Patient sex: M
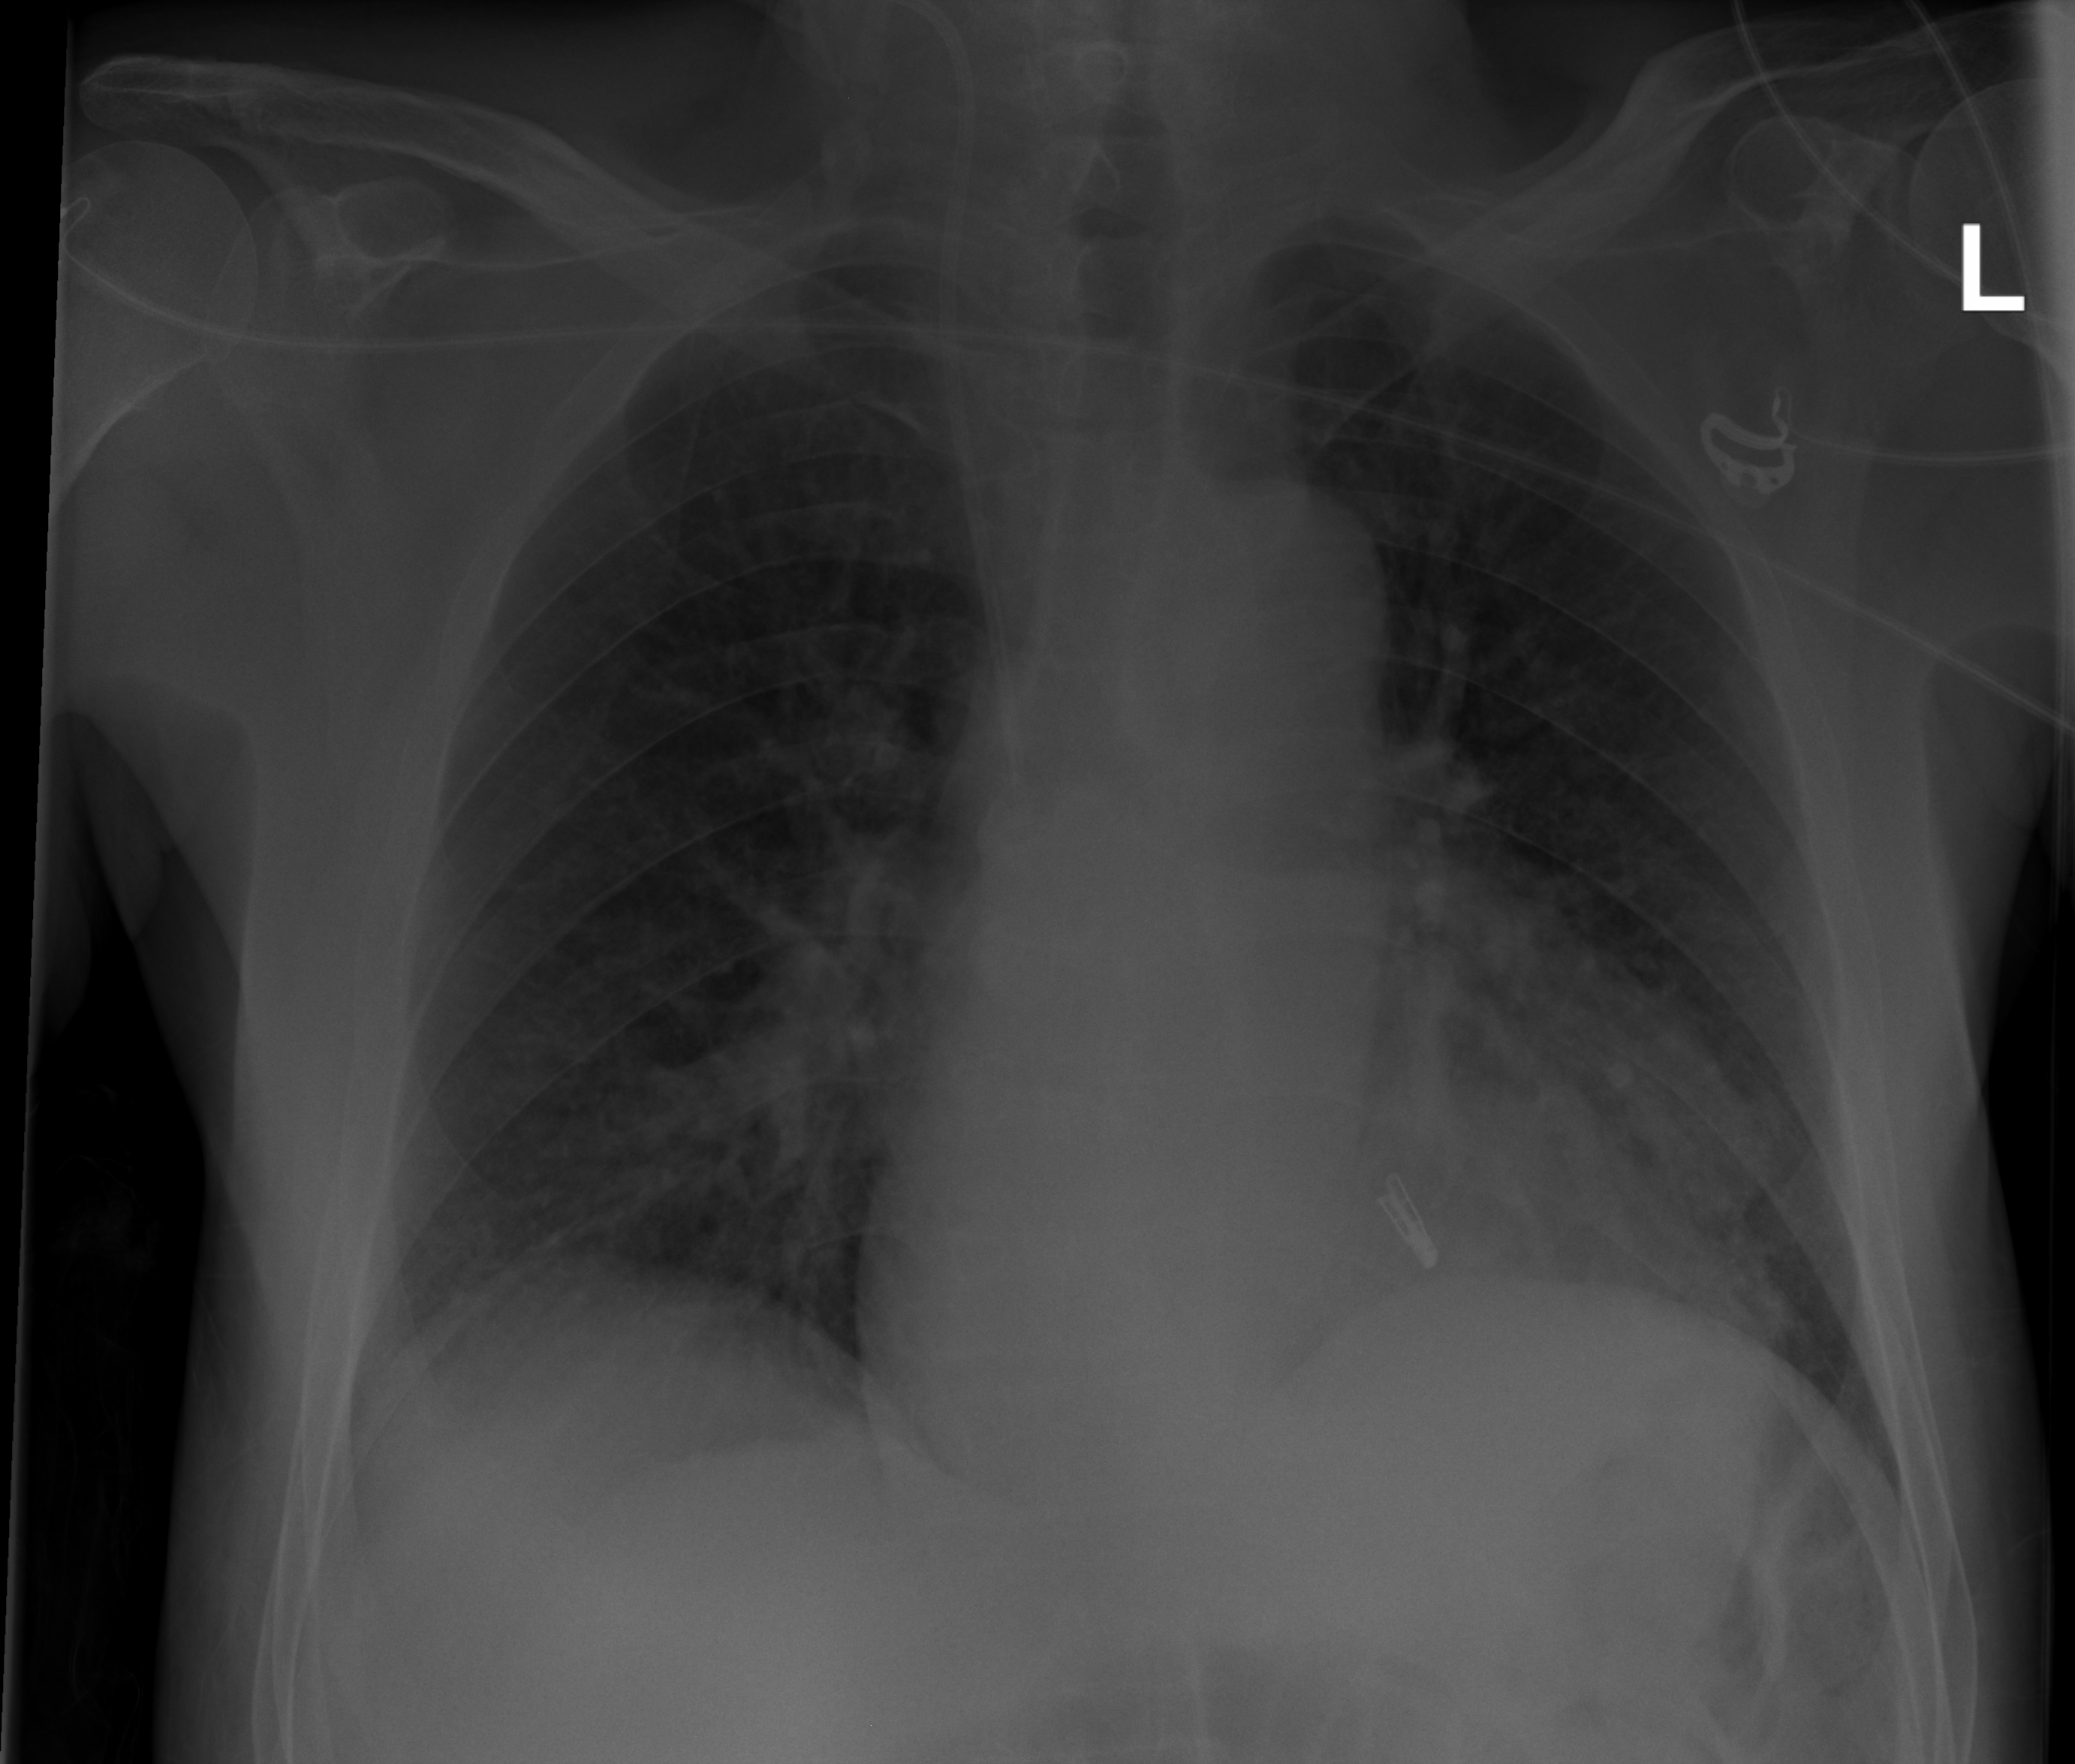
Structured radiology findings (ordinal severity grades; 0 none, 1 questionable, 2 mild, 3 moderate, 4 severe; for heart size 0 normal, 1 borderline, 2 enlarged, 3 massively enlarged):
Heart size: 0
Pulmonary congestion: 1
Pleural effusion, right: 0
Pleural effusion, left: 0
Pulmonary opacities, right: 0
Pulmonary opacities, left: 3
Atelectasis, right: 1
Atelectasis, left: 3